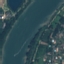
Label: River